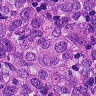
Metastatic tissue present: yes